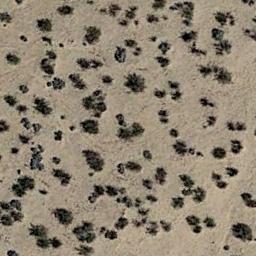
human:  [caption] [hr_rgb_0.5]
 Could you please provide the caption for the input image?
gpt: There are some dry bushes make up the chaparral on the desert .

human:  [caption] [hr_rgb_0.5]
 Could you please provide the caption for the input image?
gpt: Chaparral is evenly distributed on the sand .

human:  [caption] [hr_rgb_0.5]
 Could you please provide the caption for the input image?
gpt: In this jungle, Only the little vegetation can be seen .

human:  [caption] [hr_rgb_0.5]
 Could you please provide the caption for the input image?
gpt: Some disconnected chaparrals of different sizes grow in the desert .

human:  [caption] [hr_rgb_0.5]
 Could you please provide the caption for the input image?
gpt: The plants in the chaparral are about the same size .